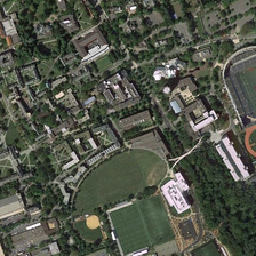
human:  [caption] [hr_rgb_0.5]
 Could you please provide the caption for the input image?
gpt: Stadium facilities are complete.

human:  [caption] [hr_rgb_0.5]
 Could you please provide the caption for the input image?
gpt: campus green trees a lot .

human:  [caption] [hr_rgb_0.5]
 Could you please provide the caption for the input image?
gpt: The stadium has complete facilities.

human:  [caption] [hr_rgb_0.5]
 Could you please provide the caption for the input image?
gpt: stadium facilities are complete.

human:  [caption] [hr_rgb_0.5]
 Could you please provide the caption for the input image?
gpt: The stadium facilities are complete.